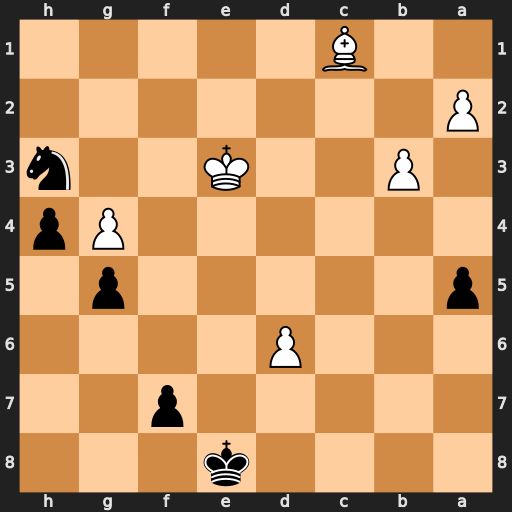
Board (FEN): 4k3/5p2/3P4/p5p1/6Pp/1P2K2n/P7/2B5
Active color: b
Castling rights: -
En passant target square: -
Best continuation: Nf4 Kf3 h3